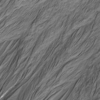
Label: not_dusty